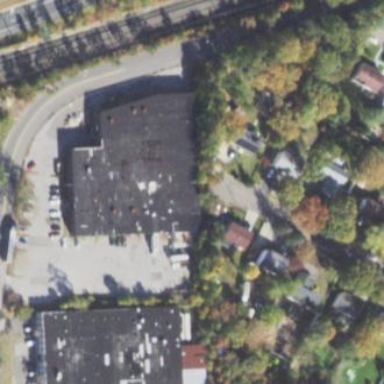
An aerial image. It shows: Warehouse building.